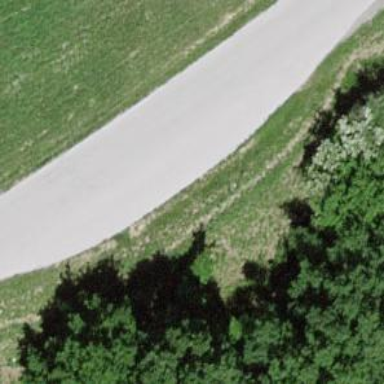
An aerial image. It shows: Passing place on the road.